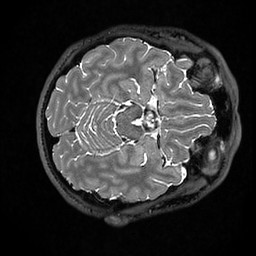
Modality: T2w
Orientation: axial
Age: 25
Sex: male
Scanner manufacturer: ge
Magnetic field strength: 3 T
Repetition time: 3.202 s
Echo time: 0.06609 s